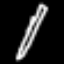
Label: pencil